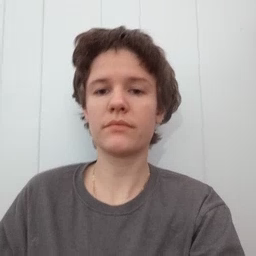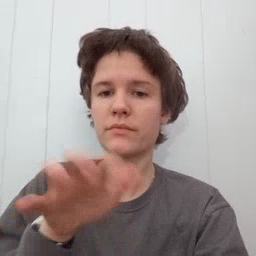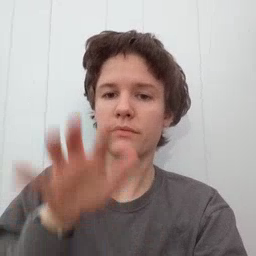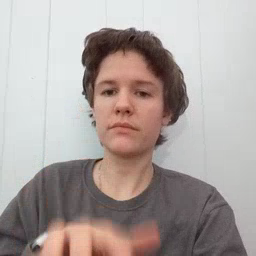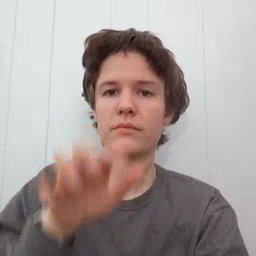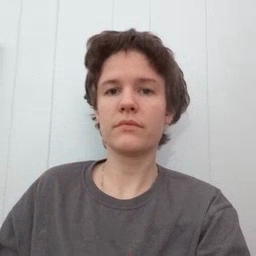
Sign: alligator